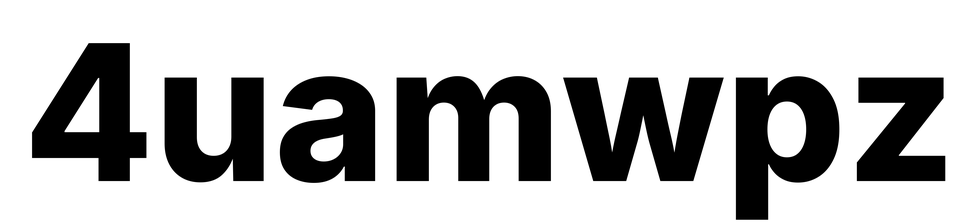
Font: Inter_ExtraBold